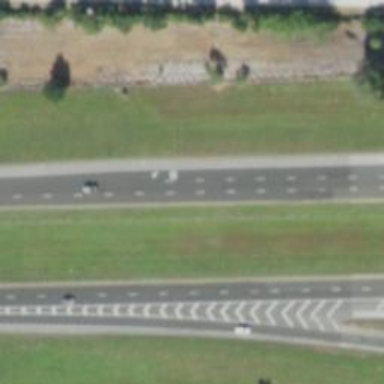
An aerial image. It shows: Asphalt motorway.